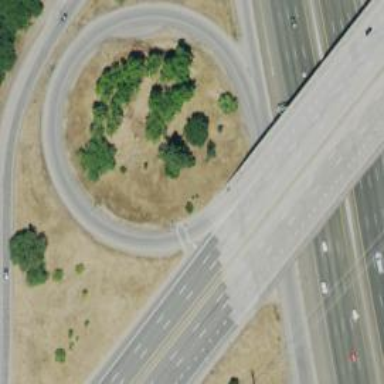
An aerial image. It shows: Bridge on trunk expressway.